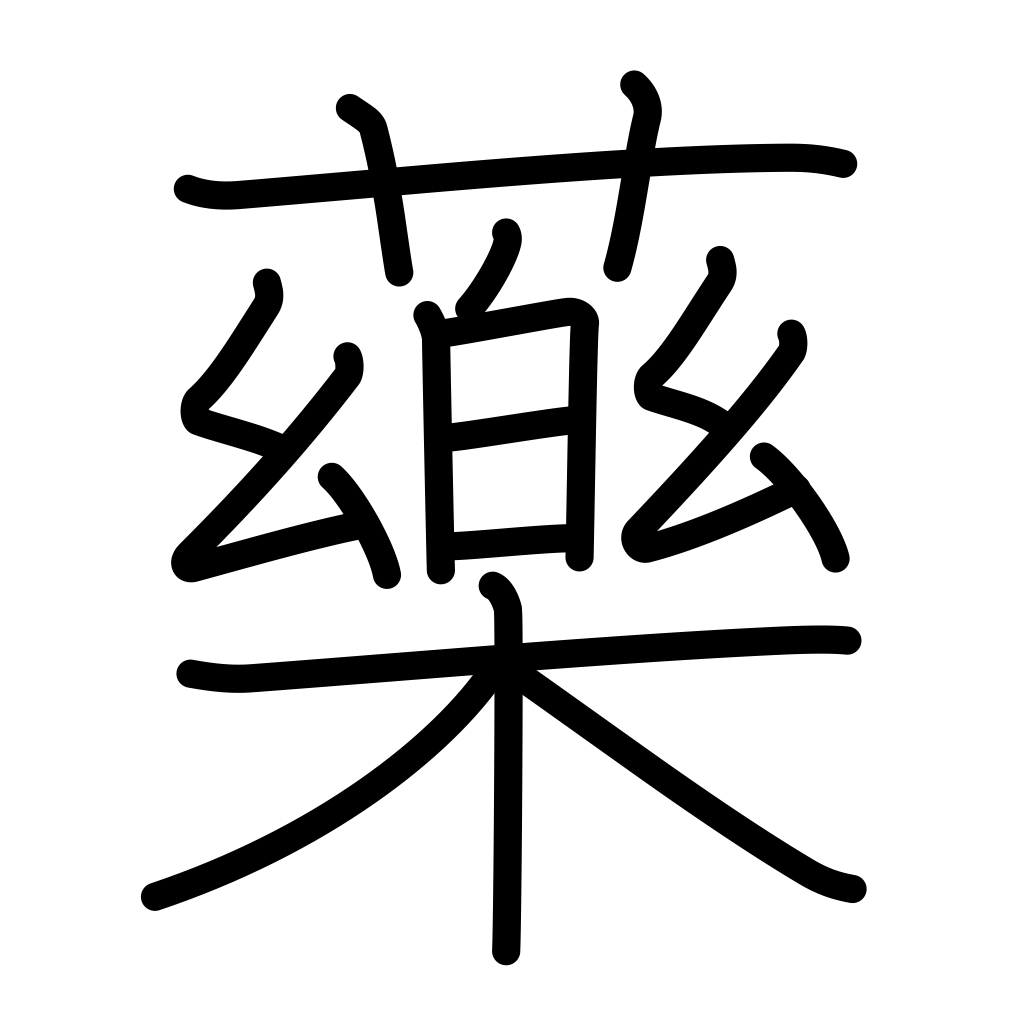
Meaning: medicine, chemical, enamel, gunpowder, benefit